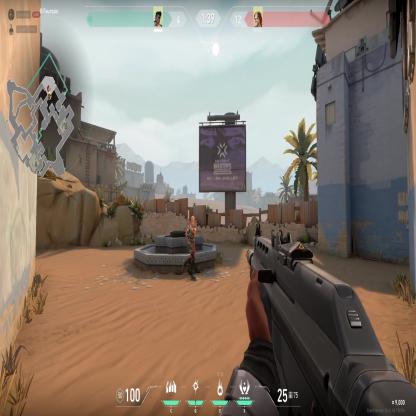
Label: enemy